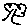
Label: tree